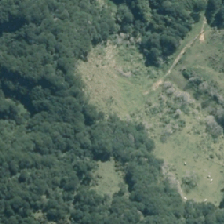
Land cover: low_producing_grassland